Interaction volume radius: 5 \u00c5
Interaction volume height: 15 \u00c5
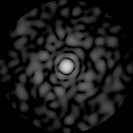
Disorder parameter: 0.8571